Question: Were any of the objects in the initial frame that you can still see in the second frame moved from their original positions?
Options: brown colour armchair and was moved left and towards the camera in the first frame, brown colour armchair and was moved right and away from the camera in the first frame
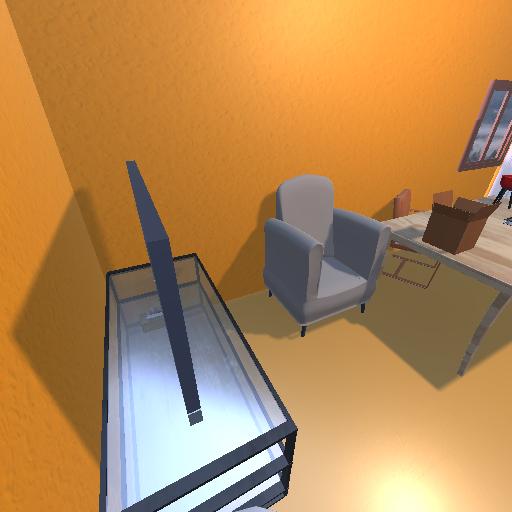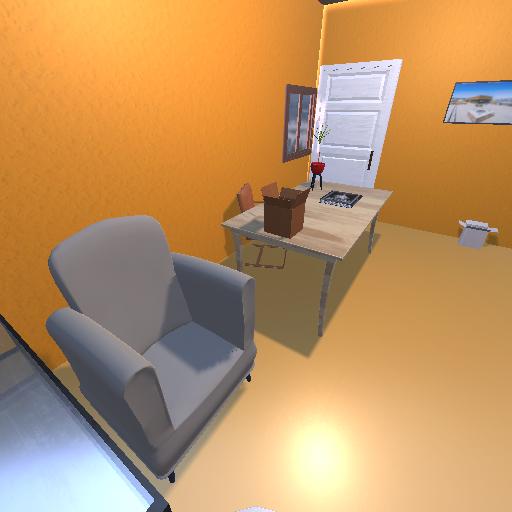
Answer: brown colour armchair and was moved left and towards the camera in the first frame